Question: I'm using MMDrawerController as a side menu. I can't find where to close the keyboard in center view when I open the side menu.
I've tried
1. write [self.view endEditing:YES] in sideMenuViewController's viewWillAppear method.
2. addObserver in centerViewController which called [self.view endEditing:YES] and postObserver in sideMenuViewController's viewWillAppear method.
It just don't work and cause like this...

Anyone has an idea to fix it?
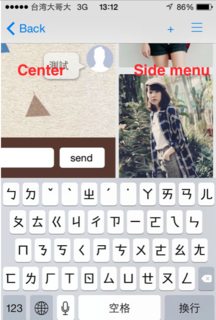
Answer: I found the solution
In your CentralView controller
'''
#pragma mark - Button Handlers
-(void)leftDrawerButtonPress:(id)sender{
[self.mm_drawerController toggleDrawerSide:MMDrawerSideLeft animated:YES completion:nil];
[self.textfield resignFirstResponder];
}
'''
Try this method. It is working for me